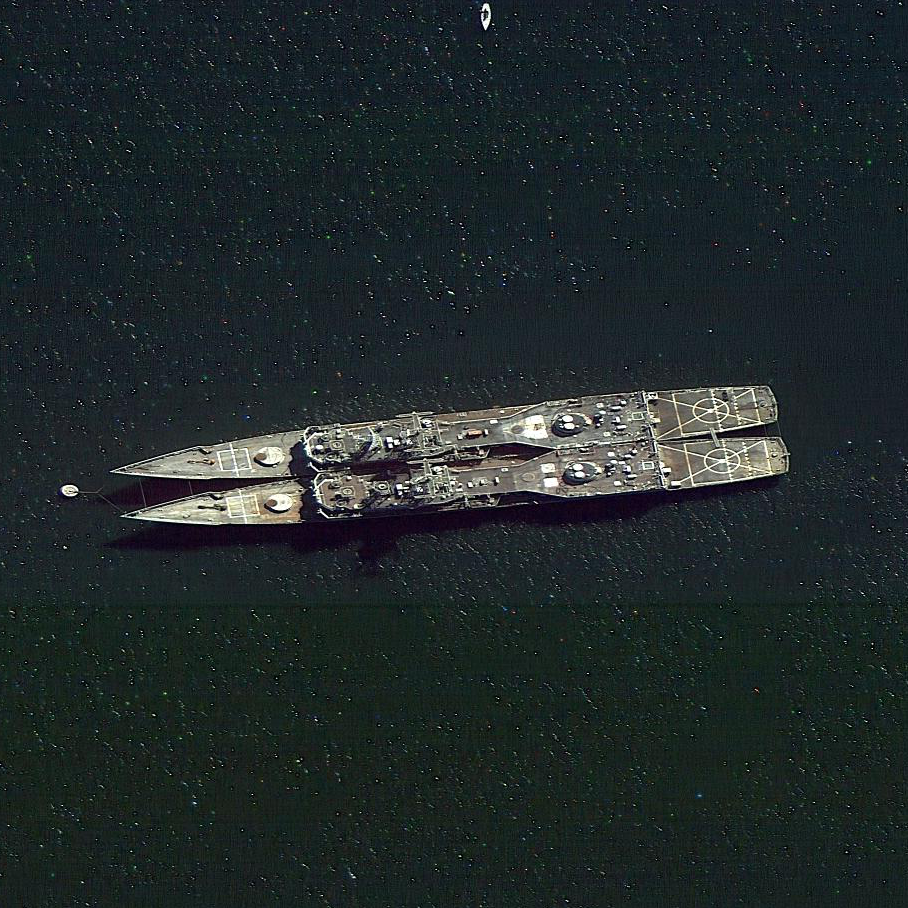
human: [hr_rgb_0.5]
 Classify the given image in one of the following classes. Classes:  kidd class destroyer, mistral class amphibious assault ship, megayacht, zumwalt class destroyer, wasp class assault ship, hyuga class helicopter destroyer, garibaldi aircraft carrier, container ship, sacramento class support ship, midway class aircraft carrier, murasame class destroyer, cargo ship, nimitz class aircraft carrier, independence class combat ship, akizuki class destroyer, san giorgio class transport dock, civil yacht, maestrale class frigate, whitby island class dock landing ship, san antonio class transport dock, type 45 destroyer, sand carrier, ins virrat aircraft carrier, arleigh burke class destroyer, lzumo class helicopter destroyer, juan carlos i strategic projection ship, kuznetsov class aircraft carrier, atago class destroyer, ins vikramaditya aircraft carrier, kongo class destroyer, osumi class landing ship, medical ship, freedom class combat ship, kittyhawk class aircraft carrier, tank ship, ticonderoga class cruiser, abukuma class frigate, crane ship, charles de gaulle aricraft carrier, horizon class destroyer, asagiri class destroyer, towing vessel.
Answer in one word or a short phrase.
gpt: Ticonderoga class cruiser